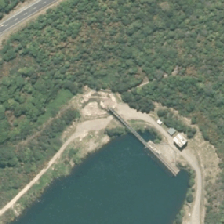
Land cover: herbaceous_freshwater_vege